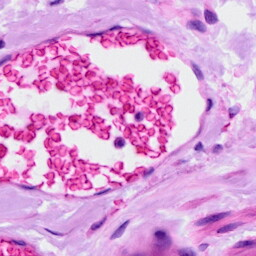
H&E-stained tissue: Ovarian